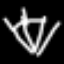
Label: diamond